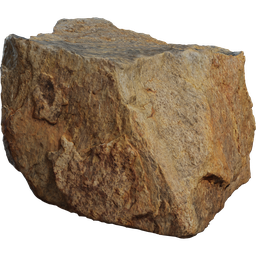
Label: nature